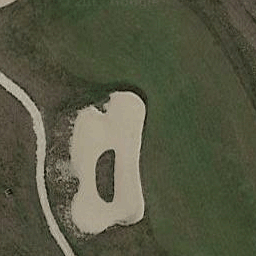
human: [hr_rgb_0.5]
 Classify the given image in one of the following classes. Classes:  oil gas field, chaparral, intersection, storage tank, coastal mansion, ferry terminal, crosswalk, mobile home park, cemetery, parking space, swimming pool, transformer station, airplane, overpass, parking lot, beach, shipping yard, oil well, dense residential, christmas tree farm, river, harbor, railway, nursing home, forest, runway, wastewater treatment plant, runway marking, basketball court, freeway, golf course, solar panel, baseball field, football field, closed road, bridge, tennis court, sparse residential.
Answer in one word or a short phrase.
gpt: golf course